Aerial crown-view tile of a tropical tree (Barro Colorado Island, Panama), acquired 20250217:
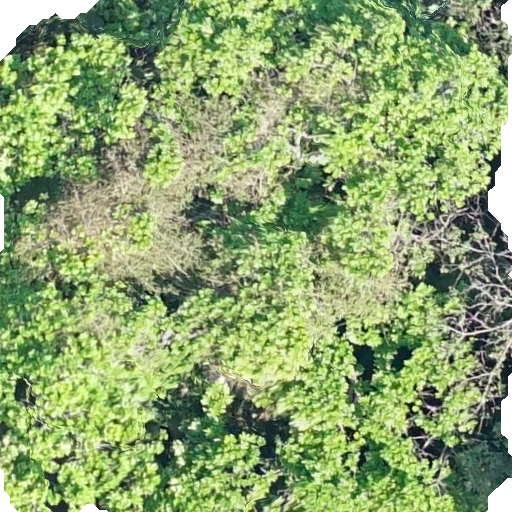
Species: Anacardium excelsum
GBIF accepted scientific name: Anacardium excelsum
Crown area: 459.239 m²